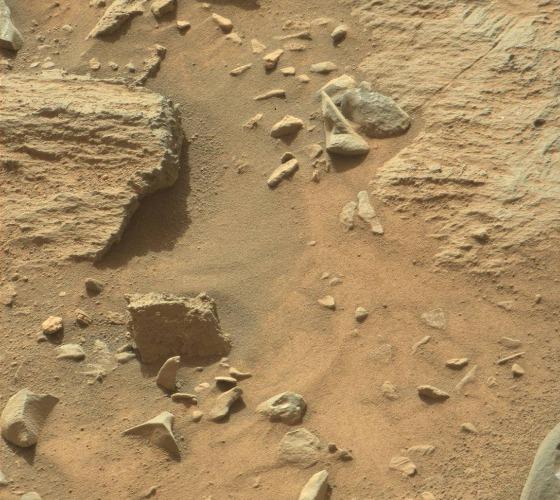
Terrain classes present: Bedrock, Gravel / Sand / Soil, Rock, Shadow